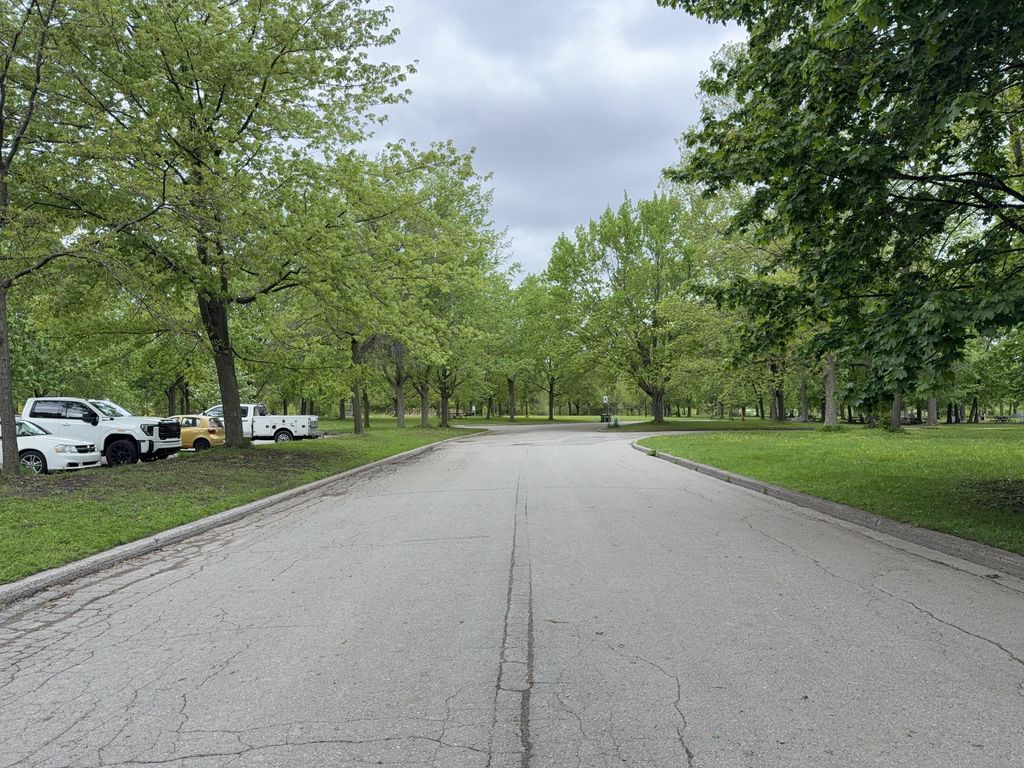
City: montreal